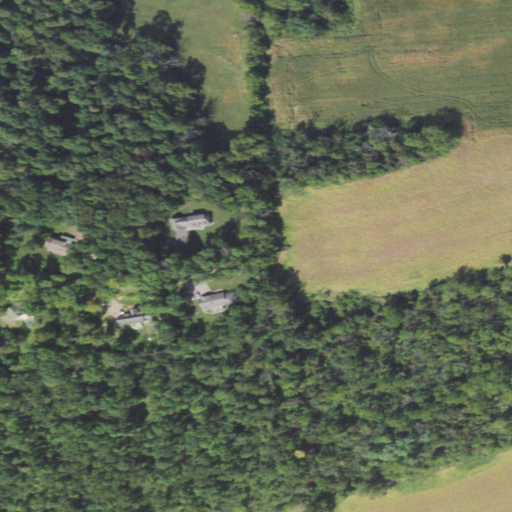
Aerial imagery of ridge(s) in Pennsylvania named Limestone Ridge containing mixed forest, cultivated crops, deciduous forest, and open development